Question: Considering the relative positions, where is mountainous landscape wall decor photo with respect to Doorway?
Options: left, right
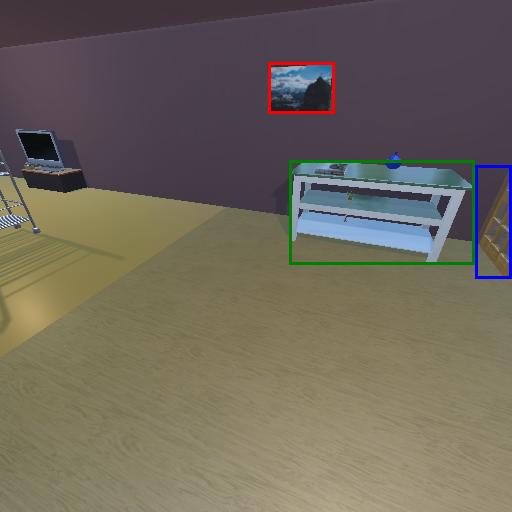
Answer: left